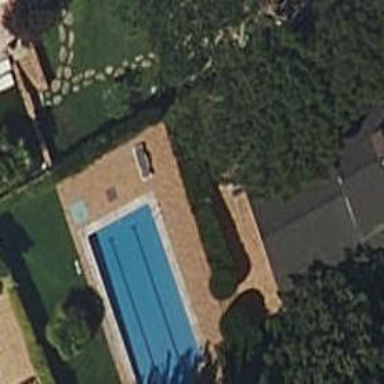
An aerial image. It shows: Swimming pool located in leisure land.